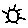
Label: sun